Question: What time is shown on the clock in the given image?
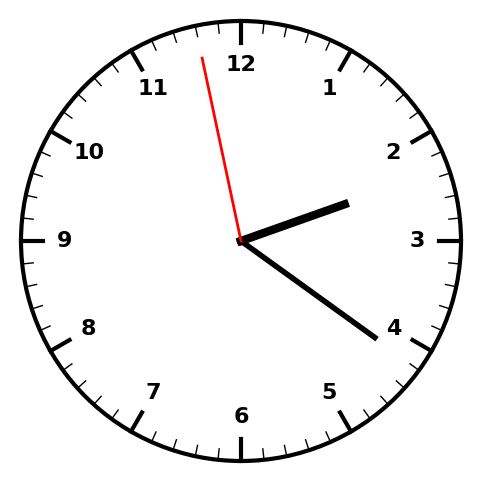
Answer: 02:20:58